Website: home-depot
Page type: customer-info-address
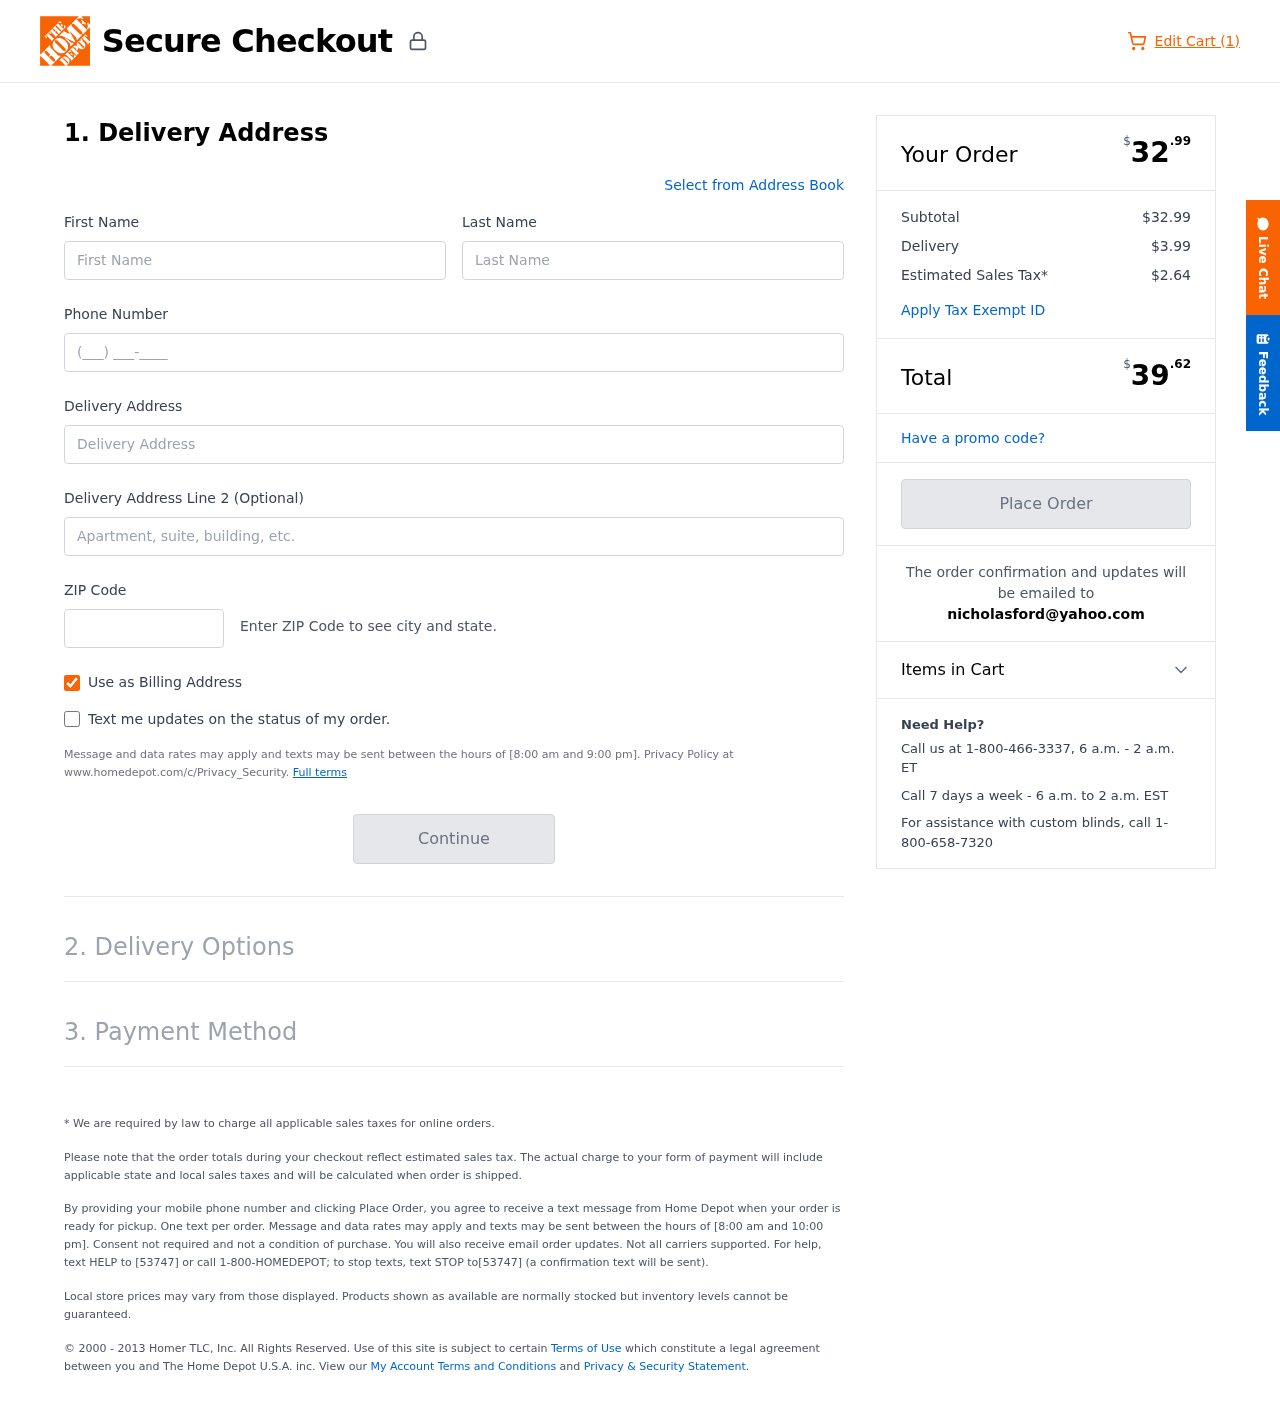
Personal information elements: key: PII_EMAIL
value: nicholasford@yahoo.com
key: PII_FIRSTNAME
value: Nicholas
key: PII_LASTNAME
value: Ford
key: PII_PHONE
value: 6072961440
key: PII_POSTCODE
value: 22765
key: PII_STREET
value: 18298 West Ford
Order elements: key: ORDER_NUM_ITEMS
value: Edit Cart (1)
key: ORDER_SUBTOTAL_HEADER
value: $32.99
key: ORDER_SUBTOTAL
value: $32.99
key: ORDER_SHIPPING_COST
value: $3.99
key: ORDER_TAX
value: $2.64
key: ORDER_TOTAL2
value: $39.62